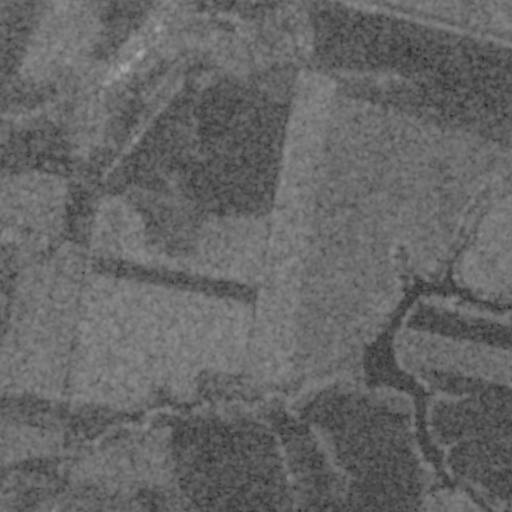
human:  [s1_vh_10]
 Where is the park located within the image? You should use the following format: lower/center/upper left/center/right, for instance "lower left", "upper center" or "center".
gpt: The park is located in the upper center of the image.
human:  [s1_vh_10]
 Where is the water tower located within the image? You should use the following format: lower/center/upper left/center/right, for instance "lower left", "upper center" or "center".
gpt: The water tower is located in the upper center of the image.
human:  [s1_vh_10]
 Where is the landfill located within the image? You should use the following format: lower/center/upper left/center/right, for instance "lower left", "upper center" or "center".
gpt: There is no landfill in the image.

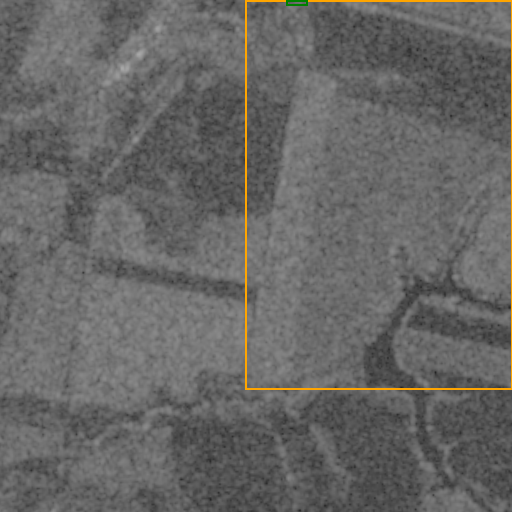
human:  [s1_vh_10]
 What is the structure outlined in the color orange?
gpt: The structure outlined in orange is a crop field.
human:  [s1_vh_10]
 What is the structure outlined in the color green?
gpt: The structure outlined in green is a park.
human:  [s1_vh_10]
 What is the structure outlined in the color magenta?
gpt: There is no magenta outline.